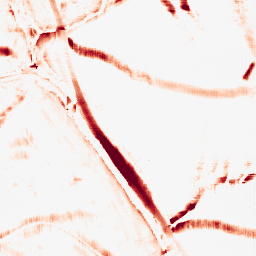
Category: morphological
Decomposition family: morphological_square
Decomposition parameters: operation: opening
size: 15
Upsampling method: fft_zeropad
Upsampling parameters: scale: 8
Upsampling scale: 8